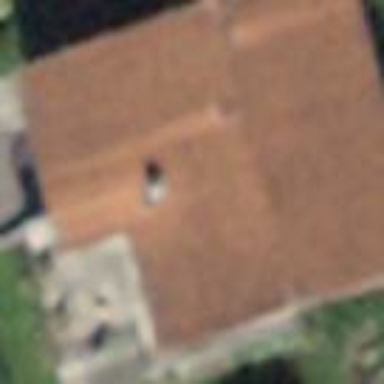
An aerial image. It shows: Detached building.